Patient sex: F
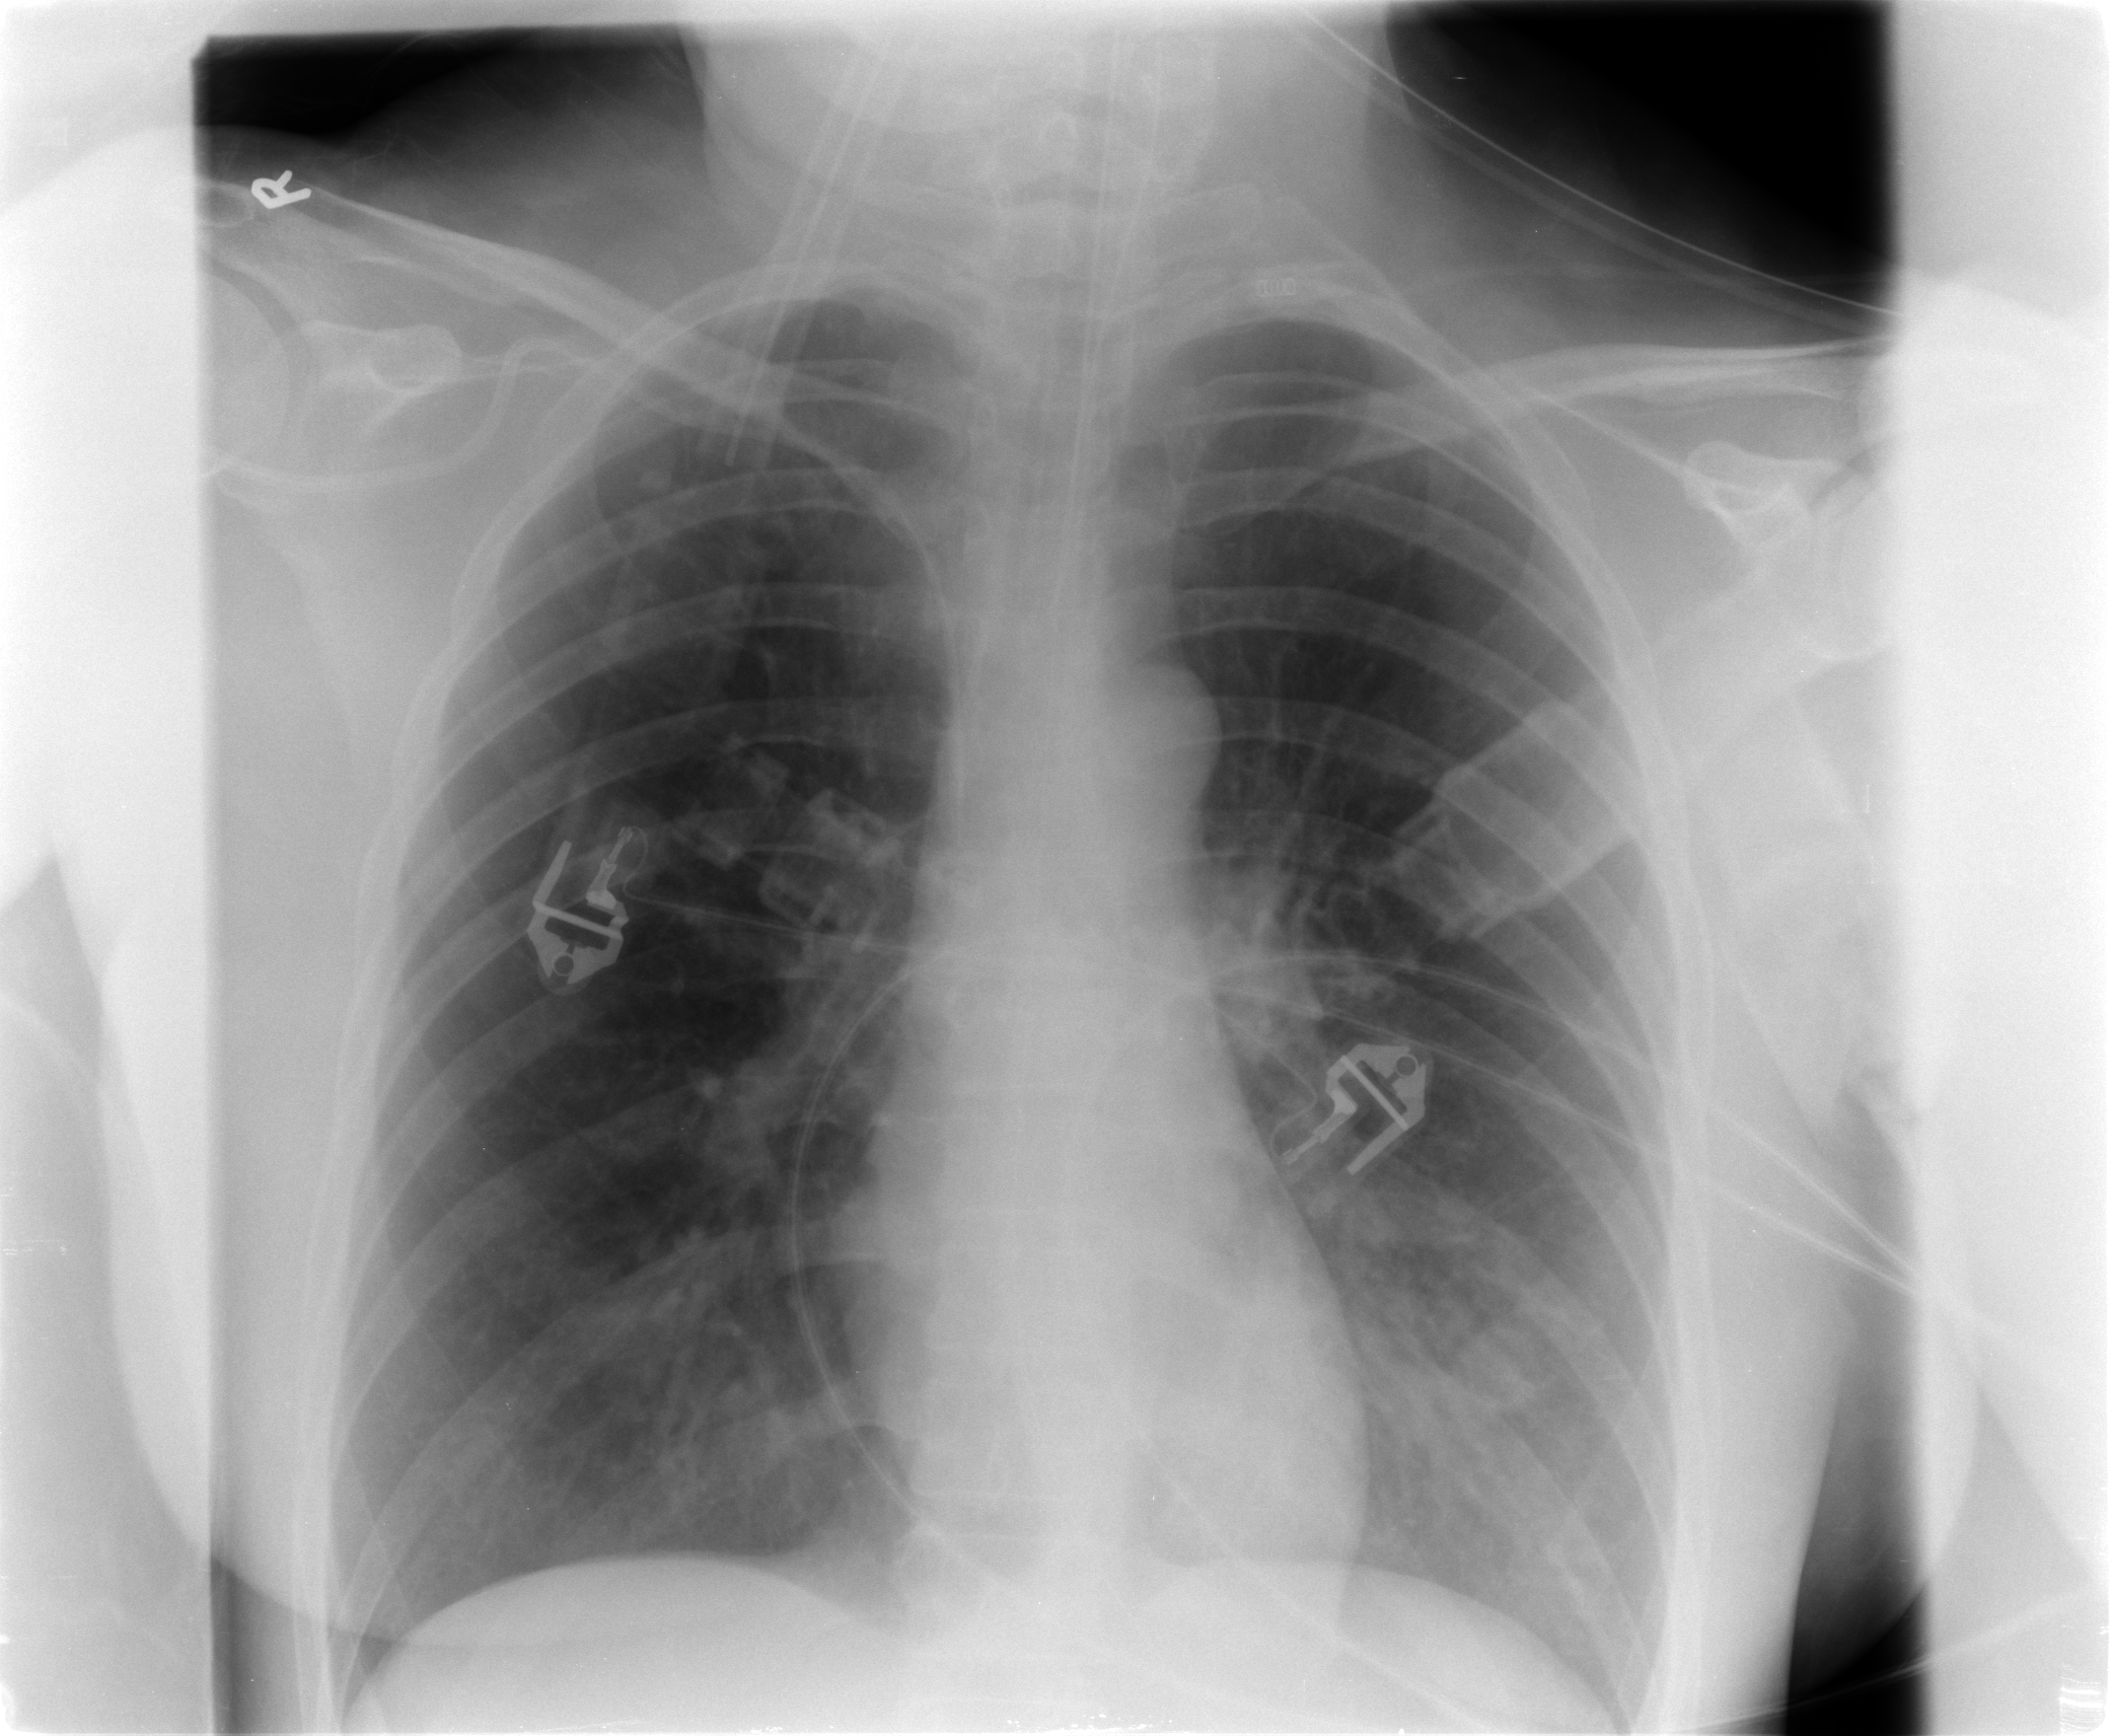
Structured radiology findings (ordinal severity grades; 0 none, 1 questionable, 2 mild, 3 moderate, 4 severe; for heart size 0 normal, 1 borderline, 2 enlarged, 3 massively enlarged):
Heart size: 0
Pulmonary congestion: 0
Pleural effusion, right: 0
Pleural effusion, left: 0
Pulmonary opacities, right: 0
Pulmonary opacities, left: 2
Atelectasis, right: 0
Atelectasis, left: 2